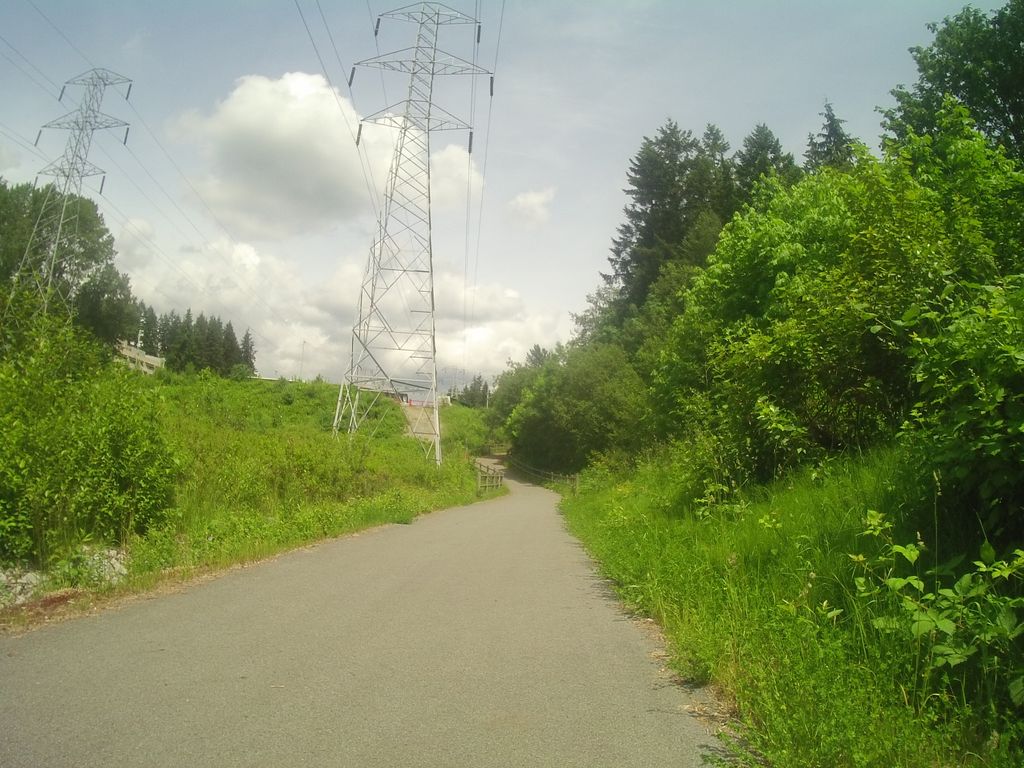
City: vancouver